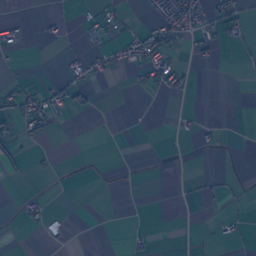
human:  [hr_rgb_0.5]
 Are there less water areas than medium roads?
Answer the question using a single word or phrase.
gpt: no

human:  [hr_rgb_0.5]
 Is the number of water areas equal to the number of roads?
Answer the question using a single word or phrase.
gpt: no

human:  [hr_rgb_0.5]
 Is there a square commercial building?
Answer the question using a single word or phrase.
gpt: no

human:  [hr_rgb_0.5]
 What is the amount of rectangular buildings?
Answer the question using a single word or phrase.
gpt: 604

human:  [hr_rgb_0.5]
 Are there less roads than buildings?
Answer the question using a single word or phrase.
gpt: yes

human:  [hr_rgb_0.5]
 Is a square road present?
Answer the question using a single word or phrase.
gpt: no

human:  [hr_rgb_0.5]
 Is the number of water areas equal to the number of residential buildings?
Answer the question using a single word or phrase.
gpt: no

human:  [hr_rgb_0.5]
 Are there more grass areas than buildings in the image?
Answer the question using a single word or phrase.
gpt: no

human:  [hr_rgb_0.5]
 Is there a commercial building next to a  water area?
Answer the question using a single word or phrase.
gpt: yes

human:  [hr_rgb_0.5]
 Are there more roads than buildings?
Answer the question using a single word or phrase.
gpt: no

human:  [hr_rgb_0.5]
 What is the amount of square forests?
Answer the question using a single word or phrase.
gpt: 0

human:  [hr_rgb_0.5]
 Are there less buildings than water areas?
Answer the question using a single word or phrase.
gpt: no

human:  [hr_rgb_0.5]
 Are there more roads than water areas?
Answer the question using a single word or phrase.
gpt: yes

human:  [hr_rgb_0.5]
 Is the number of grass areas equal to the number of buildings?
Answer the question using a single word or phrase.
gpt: no

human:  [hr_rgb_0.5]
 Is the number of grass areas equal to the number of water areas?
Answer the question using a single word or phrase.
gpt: no

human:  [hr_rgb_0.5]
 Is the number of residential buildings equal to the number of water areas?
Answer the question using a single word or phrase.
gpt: no

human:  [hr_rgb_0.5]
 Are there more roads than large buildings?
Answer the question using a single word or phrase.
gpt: yes

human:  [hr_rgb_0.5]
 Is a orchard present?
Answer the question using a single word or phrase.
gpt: yes

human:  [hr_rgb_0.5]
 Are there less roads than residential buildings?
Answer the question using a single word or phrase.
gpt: yes

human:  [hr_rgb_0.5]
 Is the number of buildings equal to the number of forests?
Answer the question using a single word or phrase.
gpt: no

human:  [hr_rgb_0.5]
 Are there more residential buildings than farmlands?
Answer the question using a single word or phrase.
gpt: yes

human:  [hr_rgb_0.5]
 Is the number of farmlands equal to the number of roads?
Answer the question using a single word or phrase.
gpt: no

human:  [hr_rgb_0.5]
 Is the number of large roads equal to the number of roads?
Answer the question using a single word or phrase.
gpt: no

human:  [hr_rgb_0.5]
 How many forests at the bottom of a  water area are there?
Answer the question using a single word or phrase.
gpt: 22

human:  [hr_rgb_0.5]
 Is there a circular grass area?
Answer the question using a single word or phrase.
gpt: no

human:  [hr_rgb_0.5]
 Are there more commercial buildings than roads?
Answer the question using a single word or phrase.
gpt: no

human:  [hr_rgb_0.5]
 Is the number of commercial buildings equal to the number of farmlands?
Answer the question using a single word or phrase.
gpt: no

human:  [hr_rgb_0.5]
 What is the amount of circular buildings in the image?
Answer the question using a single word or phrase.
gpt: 1

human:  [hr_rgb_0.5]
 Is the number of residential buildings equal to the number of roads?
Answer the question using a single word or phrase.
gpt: no

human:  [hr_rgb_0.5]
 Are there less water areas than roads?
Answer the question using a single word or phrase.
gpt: yes

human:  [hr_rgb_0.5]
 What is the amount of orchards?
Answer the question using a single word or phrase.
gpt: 4

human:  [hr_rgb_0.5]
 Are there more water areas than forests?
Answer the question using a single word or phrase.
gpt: no

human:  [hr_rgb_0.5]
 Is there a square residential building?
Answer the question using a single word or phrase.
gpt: yes

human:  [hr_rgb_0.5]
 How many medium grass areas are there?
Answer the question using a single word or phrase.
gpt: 19

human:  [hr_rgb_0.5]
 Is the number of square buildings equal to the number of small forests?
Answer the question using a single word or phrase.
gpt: no

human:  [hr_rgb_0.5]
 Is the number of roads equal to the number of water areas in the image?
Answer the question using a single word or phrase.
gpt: no